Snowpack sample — Buffalo Mountain, Silverthorne, Colorado, USA (1/25/25, 10:11 AM MST)
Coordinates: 39.6222, -106.1139
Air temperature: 22 °F
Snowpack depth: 110 cm
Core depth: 30 cm
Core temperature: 42.8 °F
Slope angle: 12°, slope face: 102°
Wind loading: high
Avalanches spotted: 0
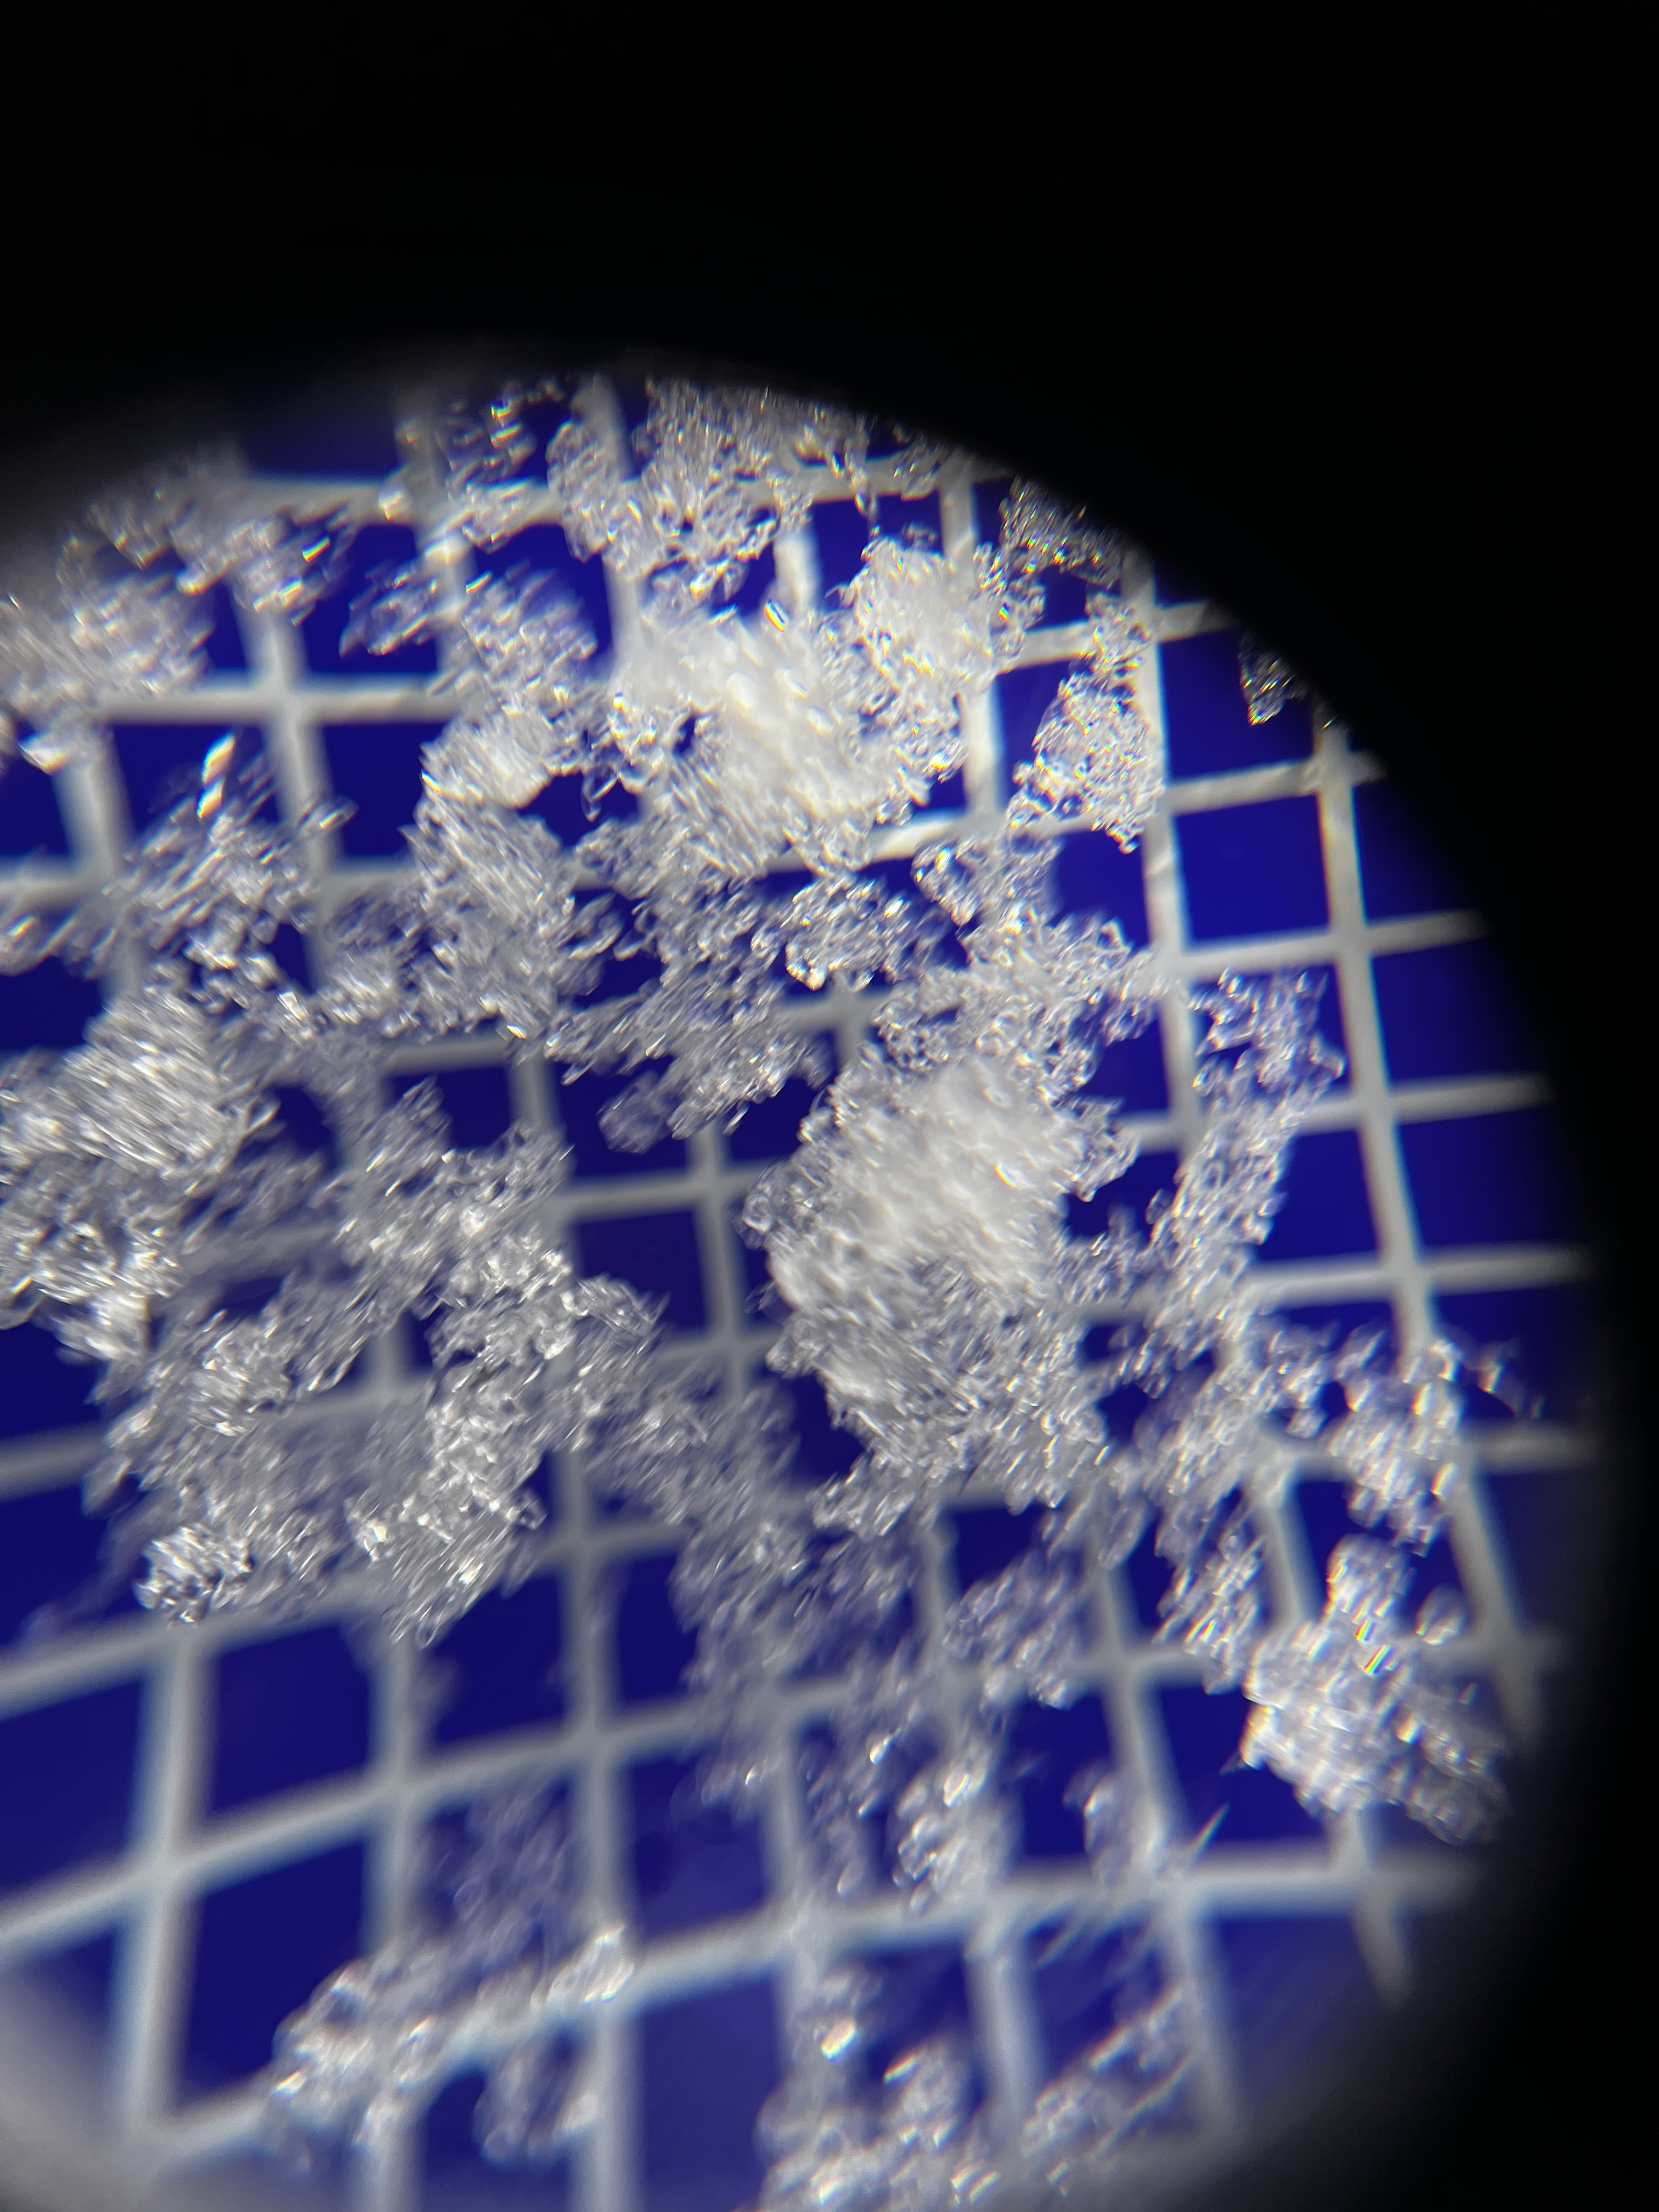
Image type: magnified_profile
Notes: No avalanches nearby, collected on the outskirts of a fire break 15 meters from the treeline, on way to Buffalo and Red Mountain